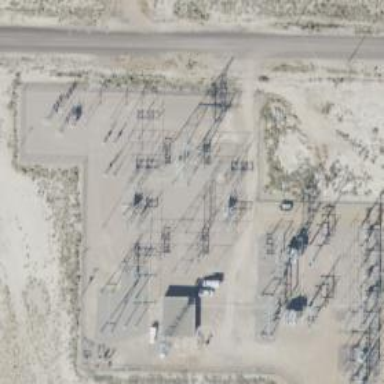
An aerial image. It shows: Switch for power supply.